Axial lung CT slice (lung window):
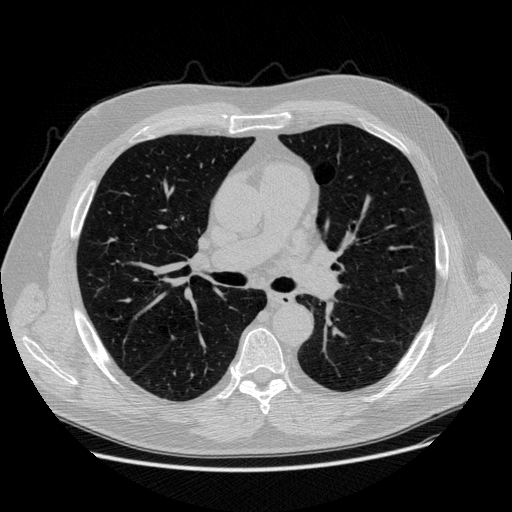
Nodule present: no